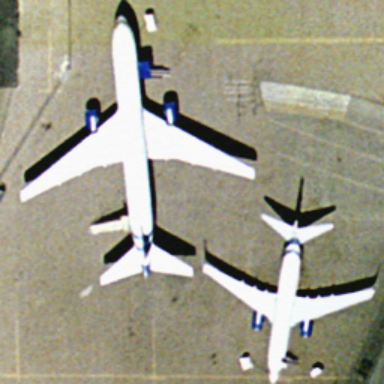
There are two airplanes closed to each other in the airport .